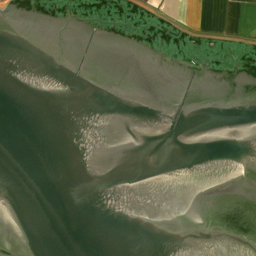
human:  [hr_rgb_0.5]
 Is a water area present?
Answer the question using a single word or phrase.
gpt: yes

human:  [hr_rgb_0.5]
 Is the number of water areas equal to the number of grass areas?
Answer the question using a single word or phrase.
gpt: no

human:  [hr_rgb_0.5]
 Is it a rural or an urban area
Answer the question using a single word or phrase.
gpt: rural

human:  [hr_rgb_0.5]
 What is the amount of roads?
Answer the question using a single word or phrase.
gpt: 9

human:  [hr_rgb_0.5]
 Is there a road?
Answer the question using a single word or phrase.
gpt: yes

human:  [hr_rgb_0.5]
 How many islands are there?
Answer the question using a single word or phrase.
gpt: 1

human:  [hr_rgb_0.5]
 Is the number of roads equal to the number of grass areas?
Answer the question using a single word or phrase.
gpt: no

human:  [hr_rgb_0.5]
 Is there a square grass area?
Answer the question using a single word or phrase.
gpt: no

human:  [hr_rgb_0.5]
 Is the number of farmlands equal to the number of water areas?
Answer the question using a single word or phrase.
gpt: no

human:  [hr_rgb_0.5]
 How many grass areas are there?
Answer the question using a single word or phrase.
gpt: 33

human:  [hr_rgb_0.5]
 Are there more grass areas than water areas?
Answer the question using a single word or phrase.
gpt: yes

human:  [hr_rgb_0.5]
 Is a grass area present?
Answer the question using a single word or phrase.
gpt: yes

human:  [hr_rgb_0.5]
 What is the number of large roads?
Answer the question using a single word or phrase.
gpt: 0

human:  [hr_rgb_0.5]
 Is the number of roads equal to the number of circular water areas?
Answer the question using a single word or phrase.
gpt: no

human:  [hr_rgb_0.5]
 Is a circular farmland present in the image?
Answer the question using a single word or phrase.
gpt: no

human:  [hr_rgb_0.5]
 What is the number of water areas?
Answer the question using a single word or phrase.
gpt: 2

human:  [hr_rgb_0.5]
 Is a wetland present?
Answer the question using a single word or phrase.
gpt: yes

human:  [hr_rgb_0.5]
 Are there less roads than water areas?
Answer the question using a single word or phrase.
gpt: no

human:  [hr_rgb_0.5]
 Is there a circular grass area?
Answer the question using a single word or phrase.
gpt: no

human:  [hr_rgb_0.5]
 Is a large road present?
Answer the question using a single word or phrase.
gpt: no

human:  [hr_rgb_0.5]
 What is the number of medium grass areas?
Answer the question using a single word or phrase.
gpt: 8

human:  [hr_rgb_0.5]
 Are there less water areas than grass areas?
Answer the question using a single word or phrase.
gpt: yes

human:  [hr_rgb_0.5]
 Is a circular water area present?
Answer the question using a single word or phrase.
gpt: no

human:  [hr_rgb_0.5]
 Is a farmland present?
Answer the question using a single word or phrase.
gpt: yes

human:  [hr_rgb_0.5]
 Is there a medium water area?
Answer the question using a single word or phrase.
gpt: no

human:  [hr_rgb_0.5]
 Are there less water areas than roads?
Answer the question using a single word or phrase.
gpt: yes

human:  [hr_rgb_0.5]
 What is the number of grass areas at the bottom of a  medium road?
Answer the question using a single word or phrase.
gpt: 0

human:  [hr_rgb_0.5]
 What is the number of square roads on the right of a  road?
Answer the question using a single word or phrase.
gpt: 0

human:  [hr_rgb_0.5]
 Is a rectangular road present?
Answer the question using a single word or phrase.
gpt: no

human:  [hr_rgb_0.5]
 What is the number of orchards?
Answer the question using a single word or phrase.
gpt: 2

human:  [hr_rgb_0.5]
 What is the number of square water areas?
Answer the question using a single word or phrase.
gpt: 0

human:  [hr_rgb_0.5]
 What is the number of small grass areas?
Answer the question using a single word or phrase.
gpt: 7

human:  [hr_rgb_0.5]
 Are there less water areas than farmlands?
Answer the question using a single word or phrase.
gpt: yes

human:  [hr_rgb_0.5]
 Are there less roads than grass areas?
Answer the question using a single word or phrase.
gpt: yes

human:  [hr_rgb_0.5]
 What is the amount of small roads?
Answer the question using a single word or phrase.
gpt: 9

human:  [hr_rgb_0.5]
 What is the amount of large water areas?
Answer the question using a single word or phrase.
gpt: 2

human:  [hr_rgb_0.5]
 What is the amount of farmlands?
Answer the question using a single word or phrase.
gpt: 4

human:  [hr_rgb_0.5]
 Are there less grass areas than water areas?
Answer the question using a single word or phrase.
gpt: no

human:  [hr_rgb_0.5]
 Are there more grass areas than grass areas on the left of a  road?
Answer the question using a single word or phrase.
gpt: yes

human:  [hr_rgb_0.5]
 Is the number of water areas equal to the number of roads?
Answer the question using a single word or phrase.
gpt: no

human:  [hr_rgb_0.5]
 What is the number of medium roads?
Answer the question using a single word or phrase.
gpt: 0

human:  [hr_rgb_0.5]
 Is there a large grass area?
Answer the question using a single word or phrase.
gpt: yes

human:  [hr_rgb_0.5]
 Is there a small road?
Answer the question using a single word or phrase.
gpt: yes

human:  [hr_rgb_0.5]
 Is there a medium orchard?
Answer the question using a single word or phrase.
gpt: no

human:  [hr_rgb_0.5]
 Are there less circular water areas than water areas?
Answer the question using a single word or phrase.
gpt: yes

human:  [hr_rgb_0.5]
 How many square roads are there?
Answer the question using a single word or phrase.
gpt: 0

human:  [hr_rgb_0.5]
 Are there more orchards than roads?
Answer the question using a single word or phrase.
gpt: no

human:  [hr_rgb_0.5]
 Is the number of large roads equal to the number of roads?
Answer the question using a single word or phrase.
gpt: no

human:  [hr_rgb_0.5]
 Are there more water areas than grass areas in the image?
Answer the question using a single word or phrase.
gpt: no

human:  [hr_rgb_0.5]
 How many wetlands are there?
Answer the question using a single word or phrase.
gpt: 2

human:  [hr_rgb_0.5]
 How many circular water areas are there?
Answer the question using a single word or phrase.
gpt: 0

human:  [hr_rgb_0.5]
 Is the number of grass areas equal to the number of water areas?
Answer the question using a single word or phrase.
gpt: no

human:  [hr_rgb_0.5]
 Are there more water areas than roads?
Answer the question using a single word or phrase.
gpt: no

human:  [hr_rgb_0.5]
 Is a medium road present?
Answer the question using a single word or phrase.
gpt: no

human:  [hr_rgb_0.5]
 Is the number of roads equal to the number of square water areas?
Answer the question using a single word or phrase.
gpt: no

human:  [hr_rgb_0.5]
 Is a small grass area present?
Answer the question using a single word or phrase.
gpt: yes

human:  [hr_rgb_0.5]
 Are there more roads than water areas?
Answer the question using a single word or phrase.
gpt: yes

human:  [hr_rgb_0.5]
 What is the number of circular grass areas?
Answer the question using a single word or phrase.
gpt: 0

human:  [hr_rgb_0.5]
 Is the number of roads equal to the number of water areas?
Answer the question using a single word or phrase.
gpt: no

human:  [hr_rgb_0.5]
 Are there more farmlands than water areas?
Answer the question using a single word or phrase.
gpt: yes

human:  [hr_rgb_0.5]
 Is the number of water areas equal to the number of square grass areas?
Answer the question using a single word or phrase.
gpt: no

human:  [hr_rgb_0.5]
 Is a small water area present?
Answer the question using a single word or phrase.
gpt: no

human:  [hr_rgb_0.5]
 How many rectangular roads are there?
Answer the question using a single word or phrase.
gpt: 0

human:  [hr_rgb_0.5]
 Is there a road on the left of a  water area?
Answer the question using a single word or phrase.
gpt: yes